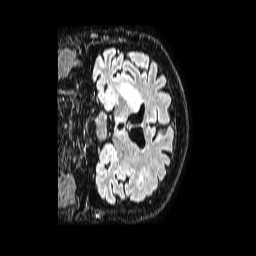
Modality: FLAIR
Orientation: coronal
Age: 80
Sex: female
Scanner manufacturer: philips
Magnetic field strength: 1.5 T
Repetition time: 4.8 s
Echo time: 0.3 s